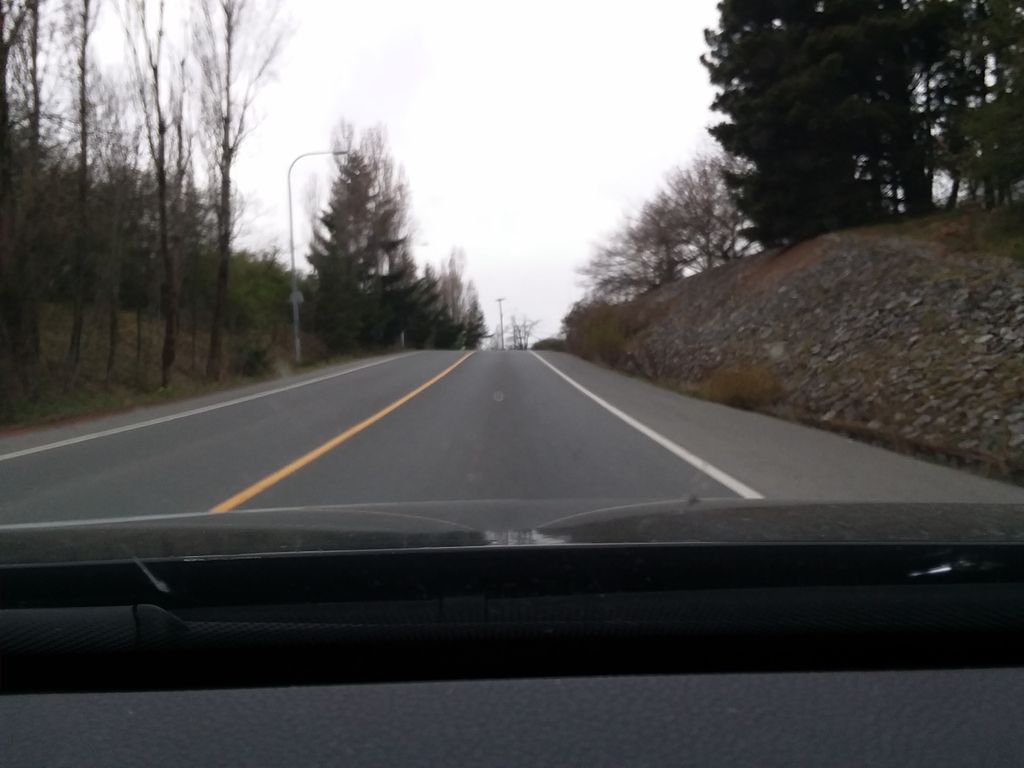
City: victoria